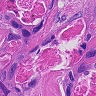
Metastatic tissue present: yes